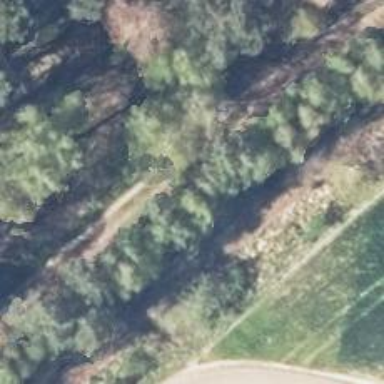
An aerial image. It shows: Row of deciduous broadleaved trees.